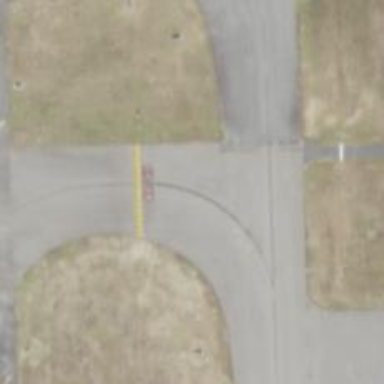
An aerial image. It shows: Taxiway at the airport with asphalt surface.